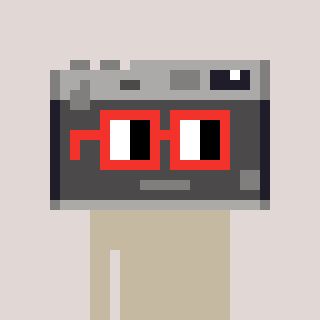
a pixel art character with square red glasses, a camera-shaped head and a orange-colored body on a warm background